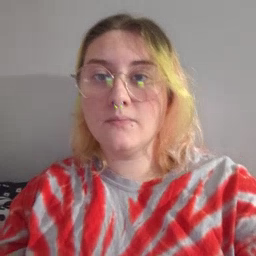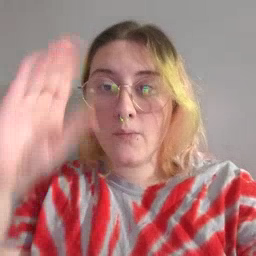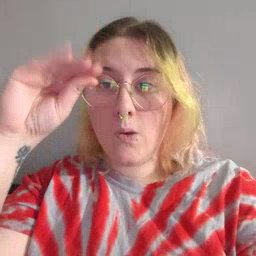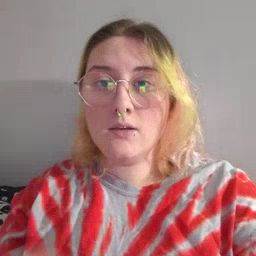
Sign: boy